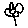
Label: flower